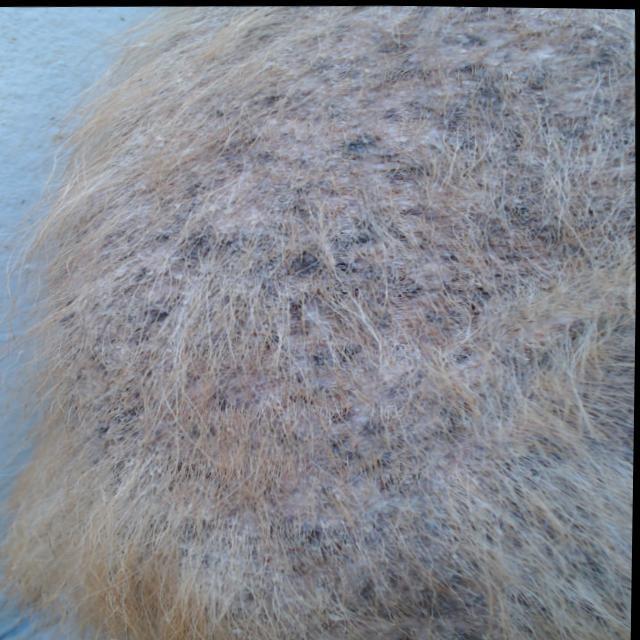
Canine demodicosis (Demodex mange) — caused by Demodex canis mites. Presents with alopecia, follicular papules, pustules, and comedones. Often localized on face and forelimbs.